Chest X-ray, PA view. Patient: 64 years old, sex F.
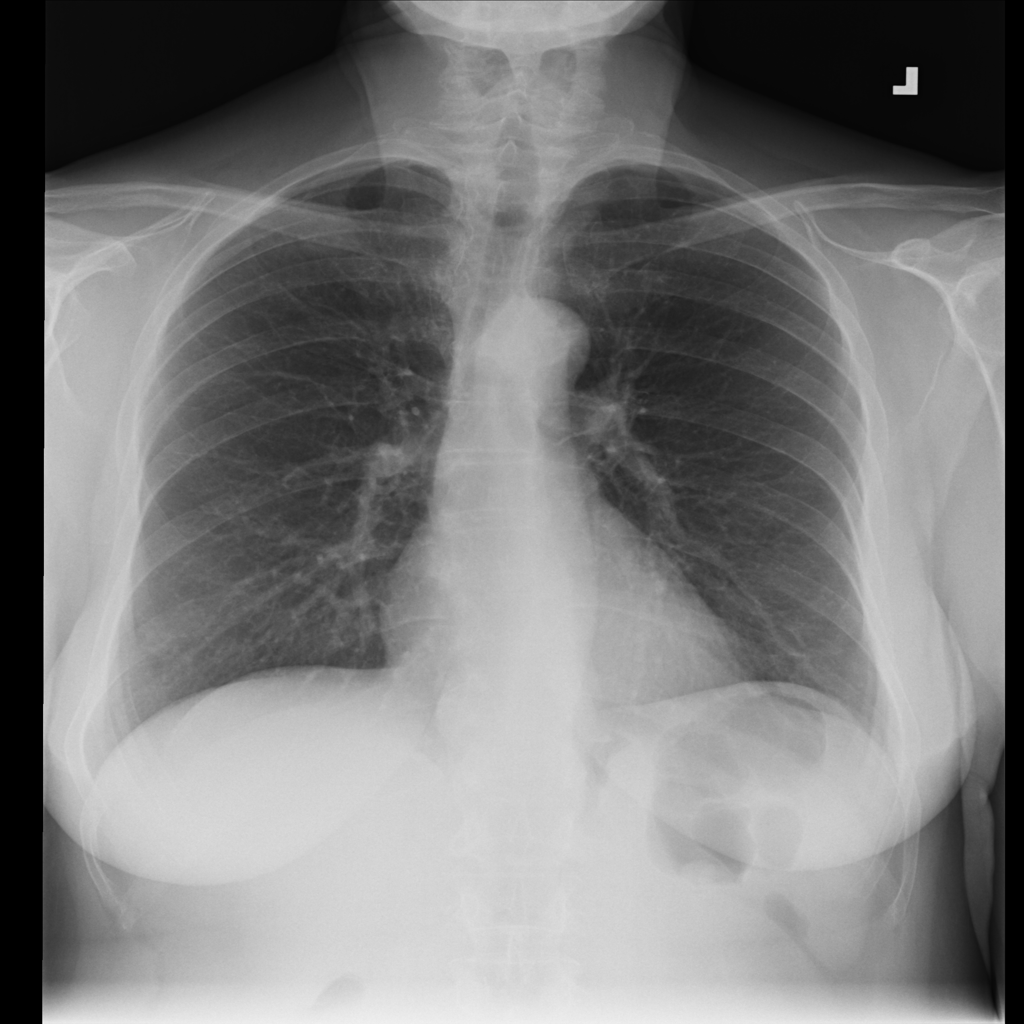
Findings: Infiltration